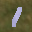
Label: 1